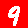
Digit: 9